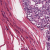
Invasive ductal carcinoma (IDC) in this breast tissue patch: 0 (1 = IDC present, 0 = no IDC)